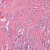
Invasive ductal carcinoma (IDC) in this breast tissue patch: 1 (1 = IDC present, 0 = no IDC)